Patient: sex F, age 68
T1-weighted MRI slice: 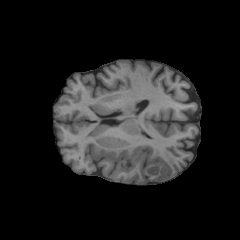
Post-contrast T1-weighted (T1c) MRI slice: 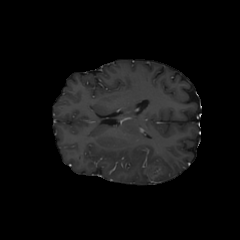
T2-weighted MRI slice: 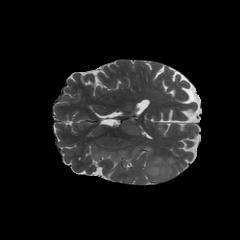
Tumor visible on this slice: yes
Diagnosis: Glioblastoma, IDH-wildtype
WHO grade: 4